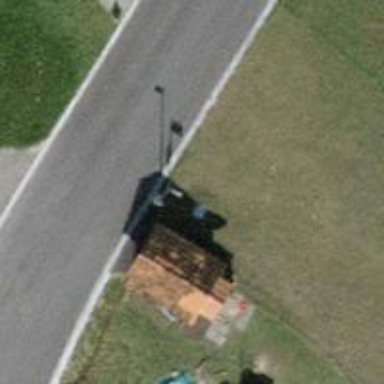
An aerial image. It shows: Bus stop with platform for public transport.